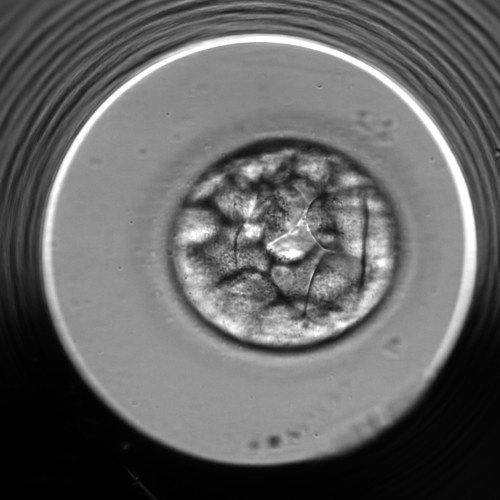
Embryo quality: poor